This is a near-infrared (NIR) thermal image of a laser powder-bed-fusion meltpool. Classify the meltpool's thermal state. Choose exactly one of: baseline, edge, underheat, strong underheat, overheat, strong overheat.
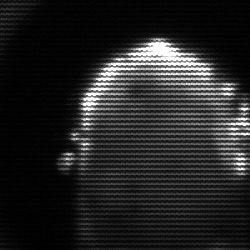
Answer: baseline